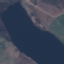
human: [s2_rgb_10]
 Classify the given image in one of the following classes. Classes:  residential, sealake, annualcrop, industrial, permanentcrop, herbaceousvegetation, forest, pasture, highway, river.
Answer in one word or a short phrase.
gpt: River